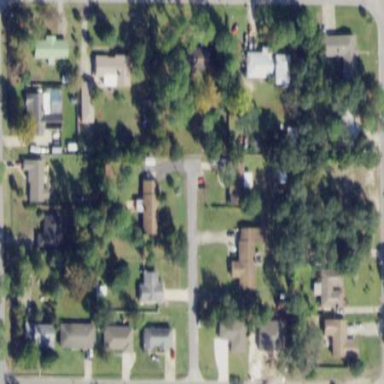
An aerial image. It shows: Single-family residential area.